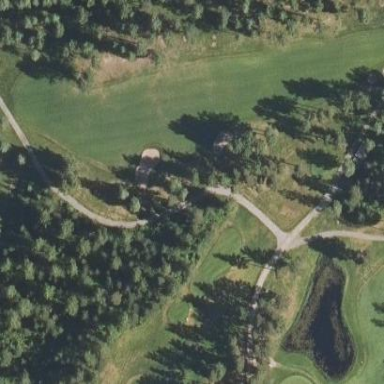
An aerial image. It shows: Golf fairway surrounded by grass.